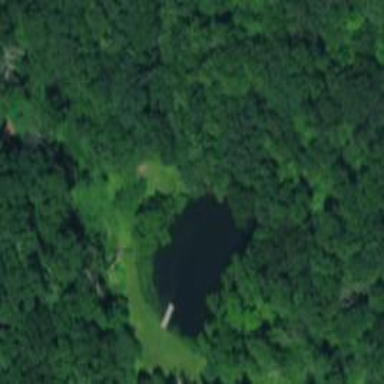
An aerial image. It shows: Serene pond surrounded by nature.